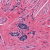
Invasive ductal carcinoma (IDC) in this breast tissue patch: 0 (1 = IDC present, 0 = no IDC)